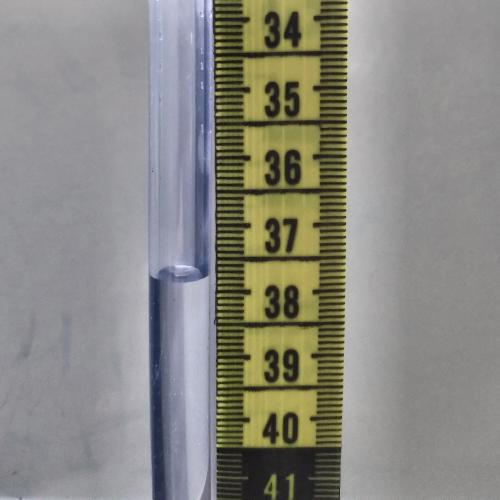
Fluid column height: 37.8 cm